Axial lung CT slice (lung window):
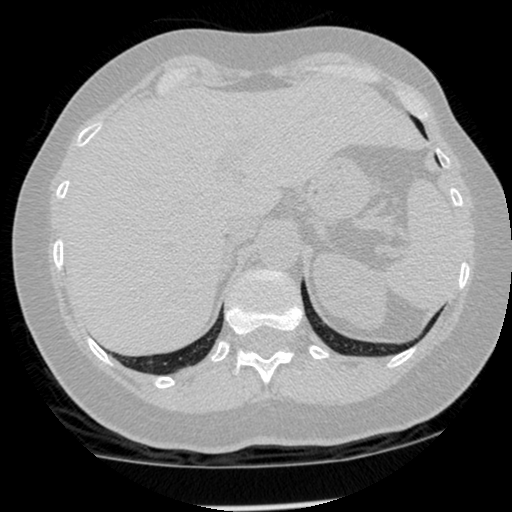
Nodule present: no